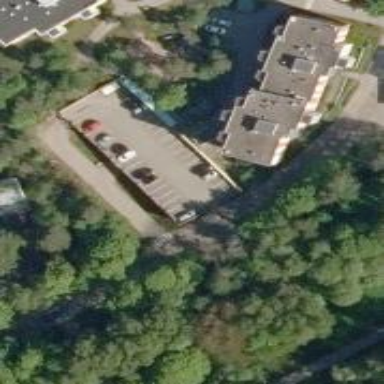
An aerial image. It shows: Multi-storey parking building with fence surrounding it.